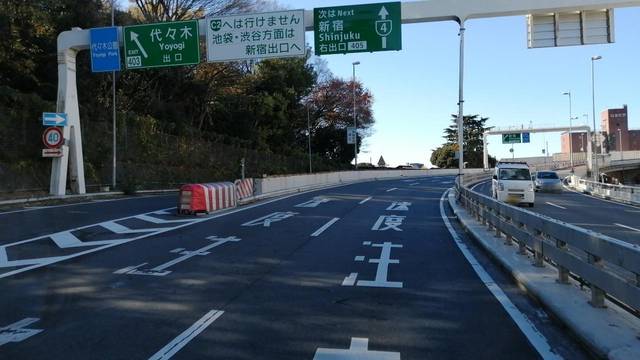
Region: Japan
Coordinates: 35.68, 139.696